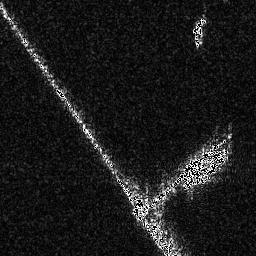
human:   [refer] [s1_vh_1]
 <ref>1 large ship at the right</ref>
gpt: <box>[[69, 56, 89, 73, 0]]</box>

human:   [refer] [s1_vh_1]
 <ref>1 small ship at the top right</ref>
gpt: <box>[[75, 8, 78, 18, 0]]</box>